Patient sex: M
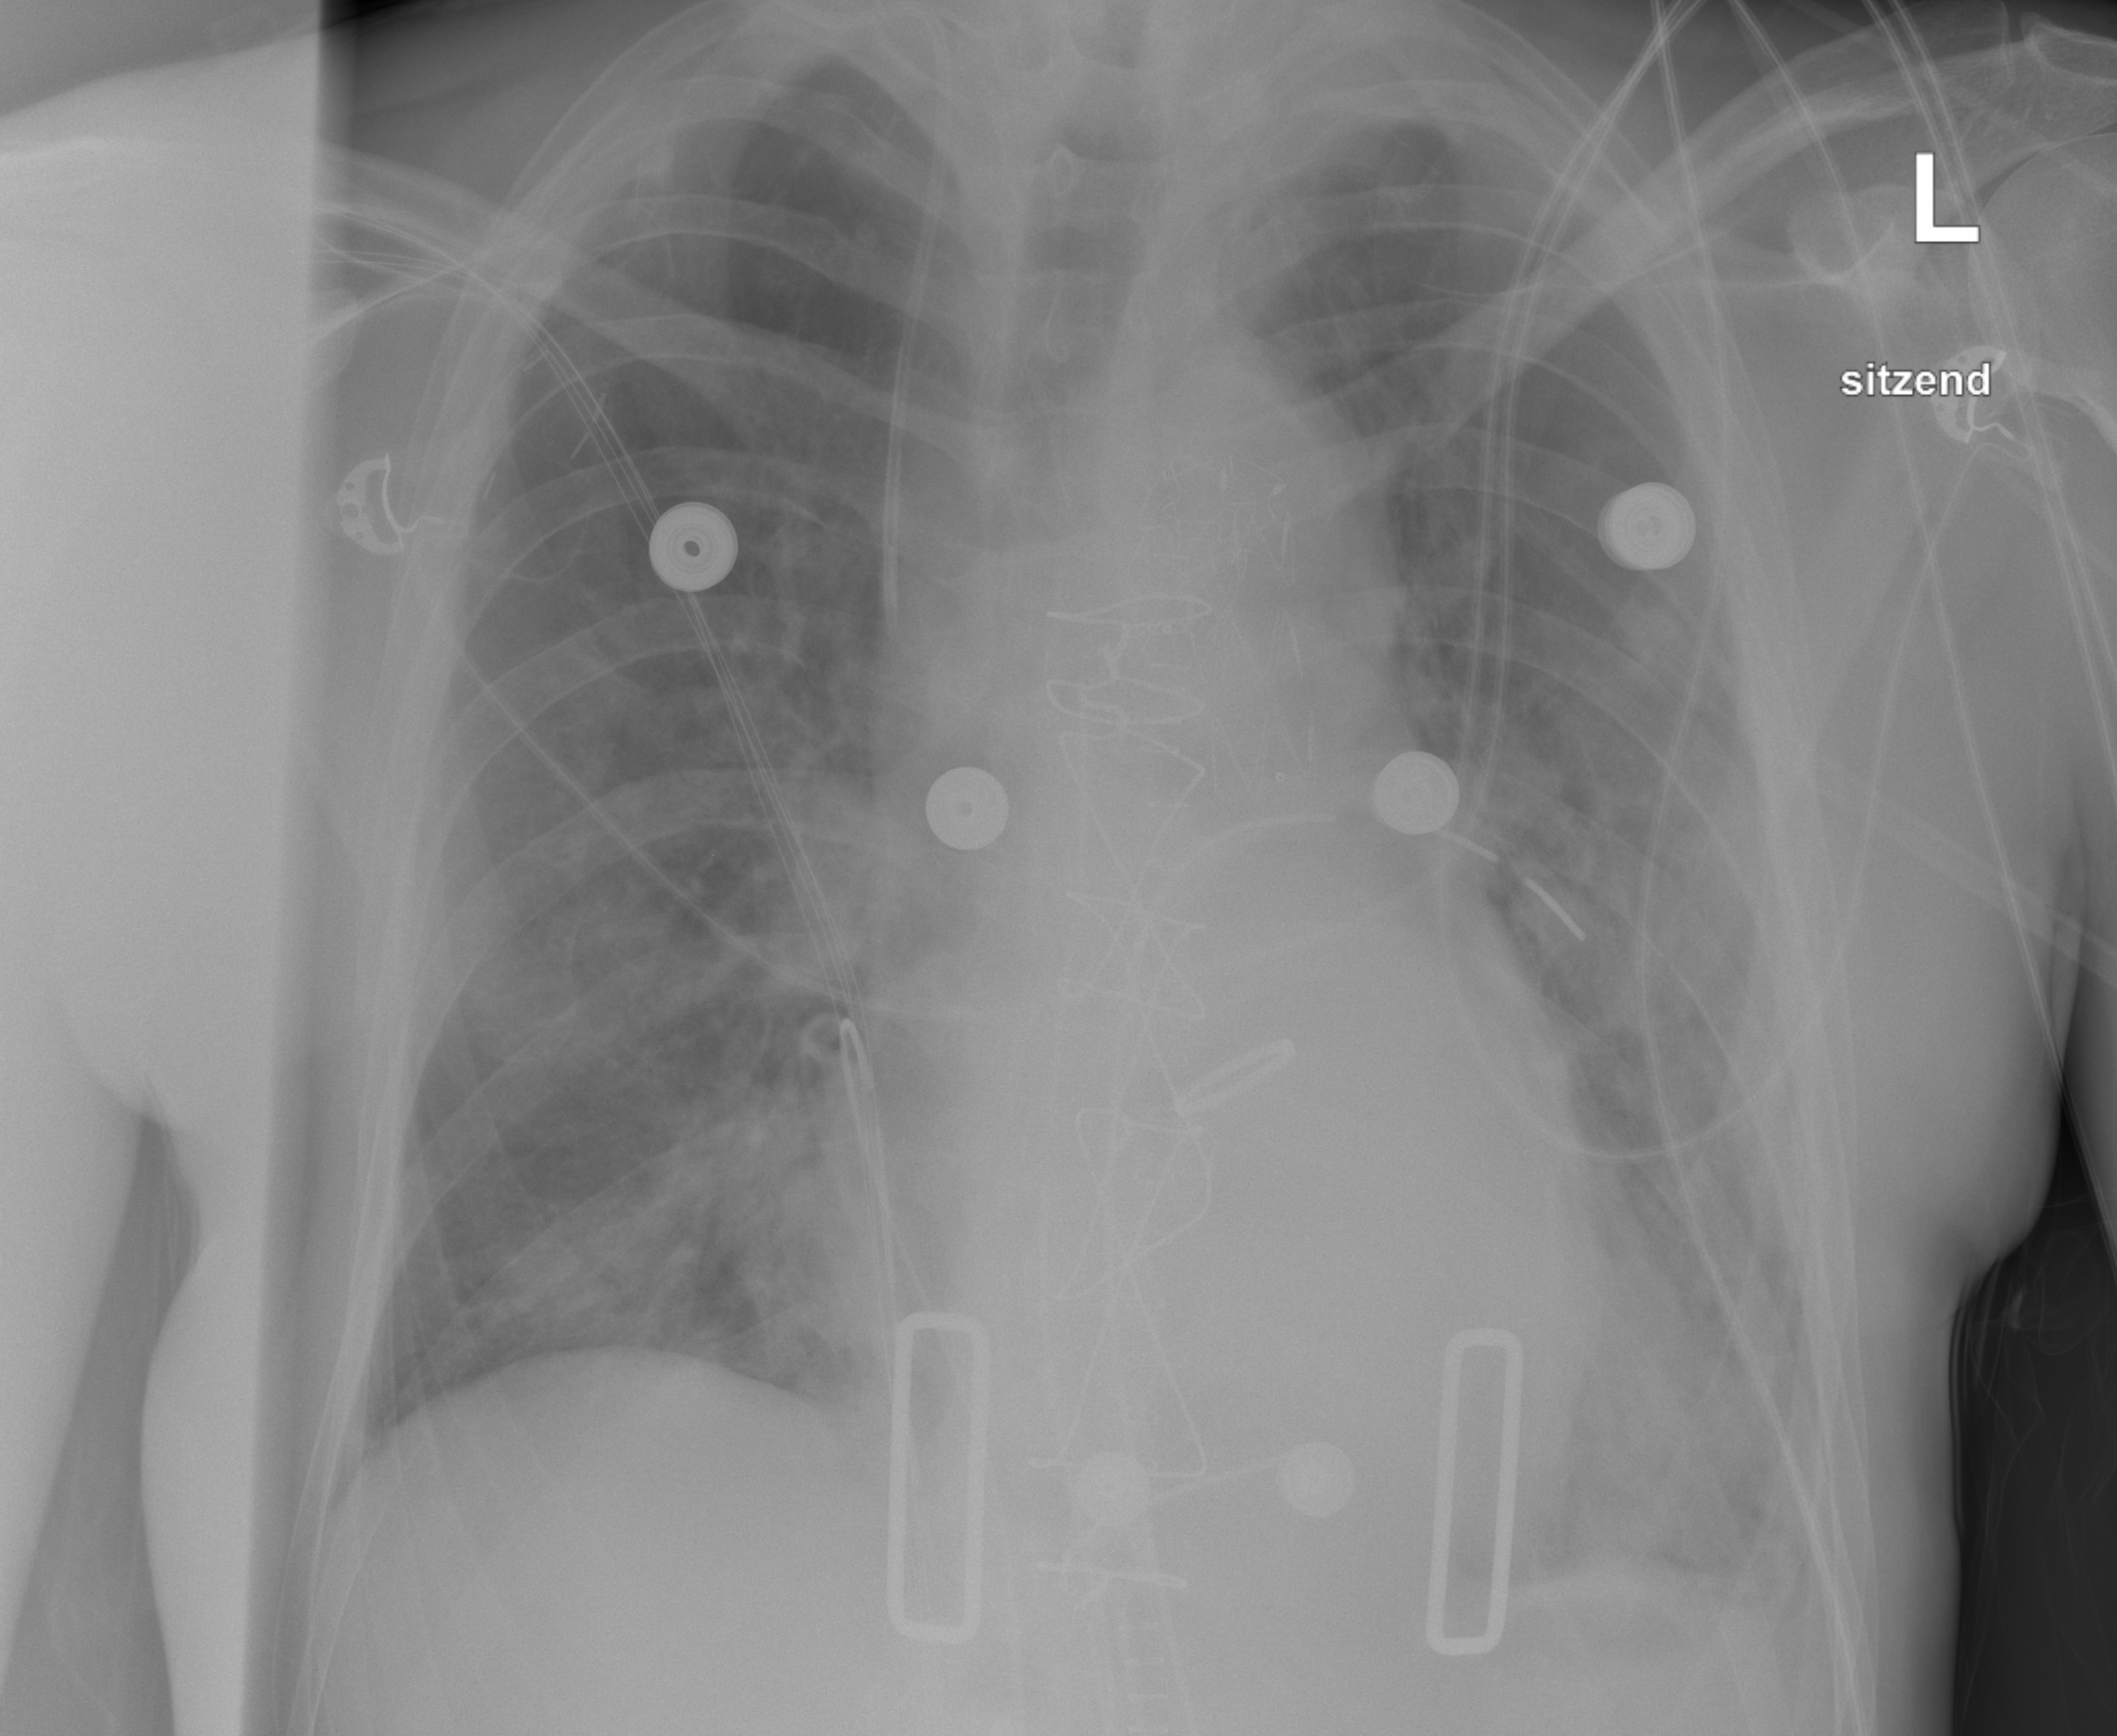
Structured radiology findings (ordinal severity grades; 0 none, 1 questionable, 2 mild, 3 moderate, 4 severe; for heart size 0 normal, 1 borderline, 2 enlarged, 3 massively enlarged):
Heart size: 2
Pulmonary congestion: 2
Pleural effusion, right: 0
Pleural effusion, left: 2
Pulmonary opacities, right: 2
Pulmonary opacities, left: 2
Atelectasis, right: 0
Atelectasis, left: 2